Question: I'm interested how to easy rotate position between two layouts ('RelativeLayout'). I have two 'RelativeLayout' and I want to rotate their position when I click on first.
I'm trying to create dynamic position on console, so user can rotate what he want to be on which position.

I have created my own method for this, but I want to know is there any better and simpler solution. In that method I control where is which content of box and I rotate content with animation.
This is how to look like main_activity:
'''
<LinearLayout
android:layout_width="fill_parent"
android:layout_height="wrap_content"
android:orientation="vertical">
<RelativeLayout
android:id="@+id/first"
android:layout_width="fill_parent"
android:layout_height="50dp"></RelativeLayout>
<LinearLayout
android:layout_width="fill_parent"
android:layout_height="wrap_content"
android:orientation="horizontal">
<RelativeLayout
android:id="@+id/seconde"
android:layout_width="fill_parent"
android:layout_height="50dp"
android:layout_weight="1"></RelativeLayout>
<RelativeLayout
android:id="@+id/third"
android:layout_width="fill_parent"
android:layout_height="50dp"
android:layout_weight="1"></RelativeLayout>
</LinearLayout>
</LinearLayout>
'''
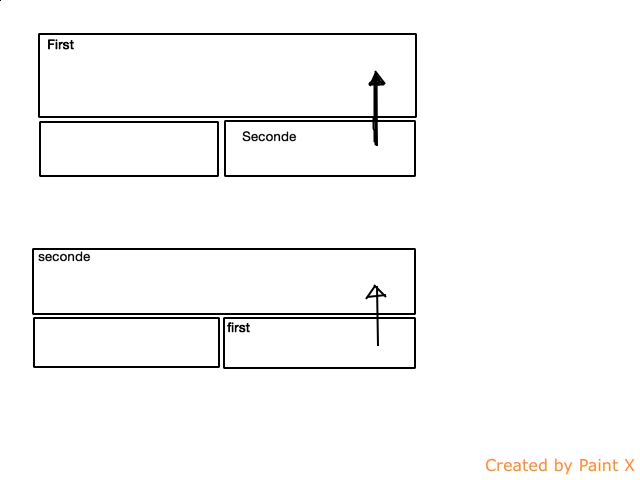
Answer: You could simplify your layout as this:
'''
<RelativeLayout
android:layout_width="fill_parent"
android:layout_height="wrap_content"
android:orientation="vertical" >
<RelativeLayout
android:id="@+id/first"
android:layout_width="fill_parent"
android:layout_height="50dp"
android:background="@android:color/holo_blue_bright" >
</RelativeLayout>
<View
android:id="@+id/viewSeparatorHorizontal"
android:layout_width="match_parent"
android:layout_height="0dp"
android:layout_marginTop="50dp" />
<View
android:id="@+id/viewSeparatorVertical"
android:layout_width="1dp"
android:layout_height="match_parent"
android:layout_centerHorizontal="true" />
<RelativeLayout
android:id="@+id/seconde"
android:layout_width="wrap_content"
android:layout_height="50dp"
android:layout_alignParentLeft="true"
android:layout_below="@+id/viewSeparatorHorizontal"
android:layout_toLeftOf="@+id/viewSeparatorVertical"
android:background="@android:color/holo_green_dark" >
</RelativeLayout>
<RelativeLayout
android:id="@+id/third"
android:layout_width="wrap_content"
android:layout_height="50dp"
android:layout_alignParentRight="true"
android:layout_below="@+id/viewSeparatorHorizontal"
android:layout_toRightOf="@+id/seconde"
android:background="@android:color/holo_orange_dark" >
</RelativeLayout>
</RelativeLayout>
'''
And use this code to "rotate" components:
'''
private RelativeLayout first;
private RelativeLayout third;
@Override
protected void onCreate(Bundle savedInstanceState) {
super.onCreate(savedInstanceState);
setContentView(R.layout.test);
first = (RelativeLayout) findViewById(R.id.first);
third = (RelativeLayout) findViewById(R.id.third);
}
public void invert(View v){
LayoutParams params1 = (RelativeLayout.LayoutParams)first.getLayoutParams();
LayoutParams params3 = (RelativeLayout.LayoutParams)third.getLayoutParams();
first.setLayoutParams(params3);
third.setLayoutParams(params1);
}
'''